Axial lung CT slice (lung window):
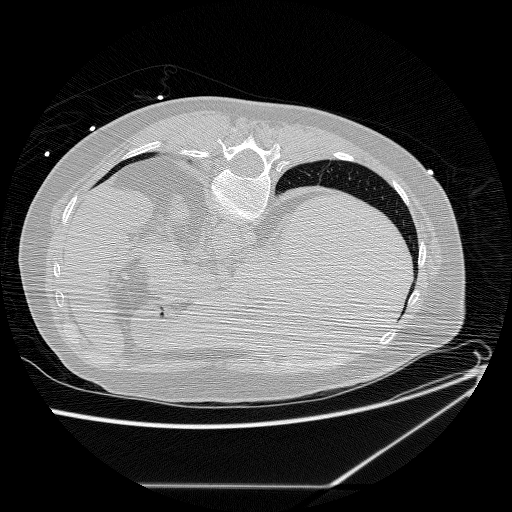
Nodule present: no